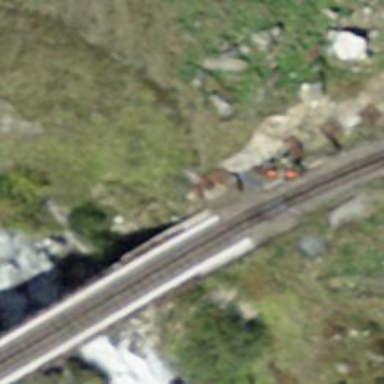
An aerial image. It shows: Preserved narrow-gauge railway bridge.